Question: i should to do like at the picture.Buttons have to change with animations. It must be like circle horizontal scroll view.When i press button "3" - "1" - moved to position "2", "2" moved with animation to position "3". Please give me some ideas, how can i perform it?
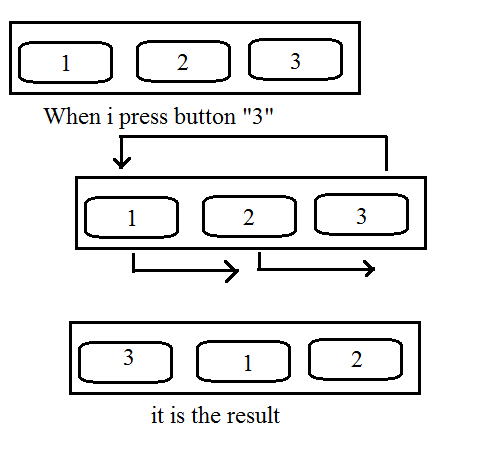
Answer: Try this..
Create 4 'Button's' in xml like below
'''
<?xml version="1.0" encoding="utf-8"?>
<LinearLayout xmlns:android="http://schemas.android.com/apk/res/android"
android:layout_width="match_parent"
android:layout_height="match_parent"
android:layout_gravity="center"
android:gravity="center" >
<Button
android:id="@+id/dummy_btn"
android:layout_width="0dp"
android:layout_height="wrap_content"
android:layout_margin="5dp"
android:layout_weight="1"
android:text="Button"
android:visibility="gone" />
<Button
android:id="@+id/btn_1"
android:layout_width="0dp"
android:layout_height="wrap_content"
android:layout_margin="5dp"
android:layout_weight="1"
android:text="Button 1" />
<Button
android:id="@+id/btn_2"
android:layout_width="0dp"
android:layout_height="wrap_content"
android:layout_margin="5dp"
android:layout_weight="1"
android:text="Button 2" />
<Button
android:id="@+id/btn_3"
android:layout_width="0dp"
android:layout_height="wrap_content"
android:layout_margin="5dp"
android:layout_weight="1"
android:text="Button 3" />
</LinearLayout>
'''
Declear the Button's in Global variables like below
'''
Button btn_1,btn_2,btn_3,dummy_btn;
'''
Initialize 'Button's' like below
'''
btn_1 = (Button) findViewById(R.id.btn_1);
btn_2 = (Button) findViewById(R.id.btn_2);
btn_3 = (Button) findViewById(R.id.btn_3);
dummy_btn = (Button) findViewById(R.id.dummy_btn);
'''
'ClickListener' like below
'''
btn_1.setOnClickListener(new OnClickListener(){
@Override
public void onClick(View v) {
// Get all currently displaying text of Button
final String btn_1_string = btn_1.getText().toString().trim();
final String btn_2_string = btn_2.getText().toString().trim();
final String btn_3_string = btn_3.getText().toString().trim();
// First Button Left to Right Animation
TranslateAnimation anim = new TranslateAnimation(0f, 200f, 0f, 0f);
anim.setDuration(2000);
btn_1.startAnimation(anim);
// Second Button Left to Right Animation
anim = new TranslateAnimation(0f, 200f, 0f, 0f);
anim.setDuration(2000);
btn_2.startAnimation(anim);
// Third Button Left to Right Animation
anim = new TranslateAnimation(0f, 200f, 0f, 0f);
anim.setDuration(2000);
btn_3.startAnimation(anim);
btn_3.setVisibility(View.INVISIBLE);
dummy_btn.setText(btn_3.getText().toString().trim());
// Dummy Button Left to Right Animation for like marquee animation
dummy_btn.setVisibility(View.VISIBLE);
anim = new TranslateAnimation(-200f, 0f, 0f, 0f);
anim.setDuration(2000);
dummy_btn.startAnimation(anim);
// After 2000 Millis displaying text
Handler handler = new Handler();
handler.postDelayed(new Runnable() {
@Override
public void run() {
btn_2.setText(btn_1_string);
btn_3.setText(btn_2_string);
btn_1.setText(btn_3_string);
btn_3.setVisibility(View.VISIBLE);
dummy_btn.setVisibility(View.GONE);
}
}, 2000);
}
});
'''
and the remaining two 'Button ClickListener'
'''
btn_2.setOnClickListener(new OnClickListener(){
@Override
public void onClick(View v) {
// TODO Auto-generated method stub
btn_1.performClick();
}
});
btn_3.setOnClickListener(new OnClickListener(){
@Override
public void onClick(View v) {
// TODO Auto-generated method stub
btn_1.performClick();
}
});
'''